A scalogram (wavelet time-scale view) of one vibration snapshot from a rotating machine is shown. Determine the machine's mechanical condition. Answer with exactly one of: normal, misalignment, unbalance, looseness.
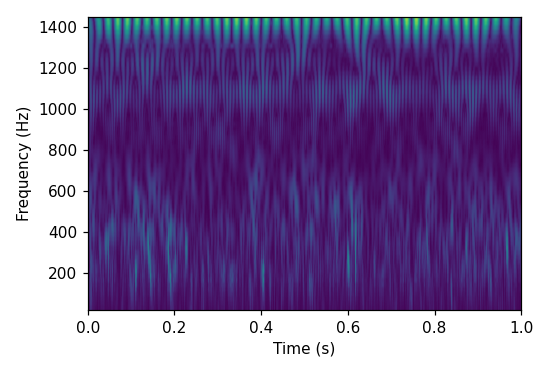
Answer: unbalance